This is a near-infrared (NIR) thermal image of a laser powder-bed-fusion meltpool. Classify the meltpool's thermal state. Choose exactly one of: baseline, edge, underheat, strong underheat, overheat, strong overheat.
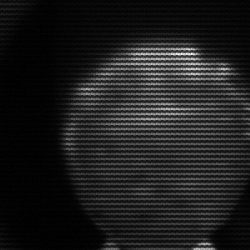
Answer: edge